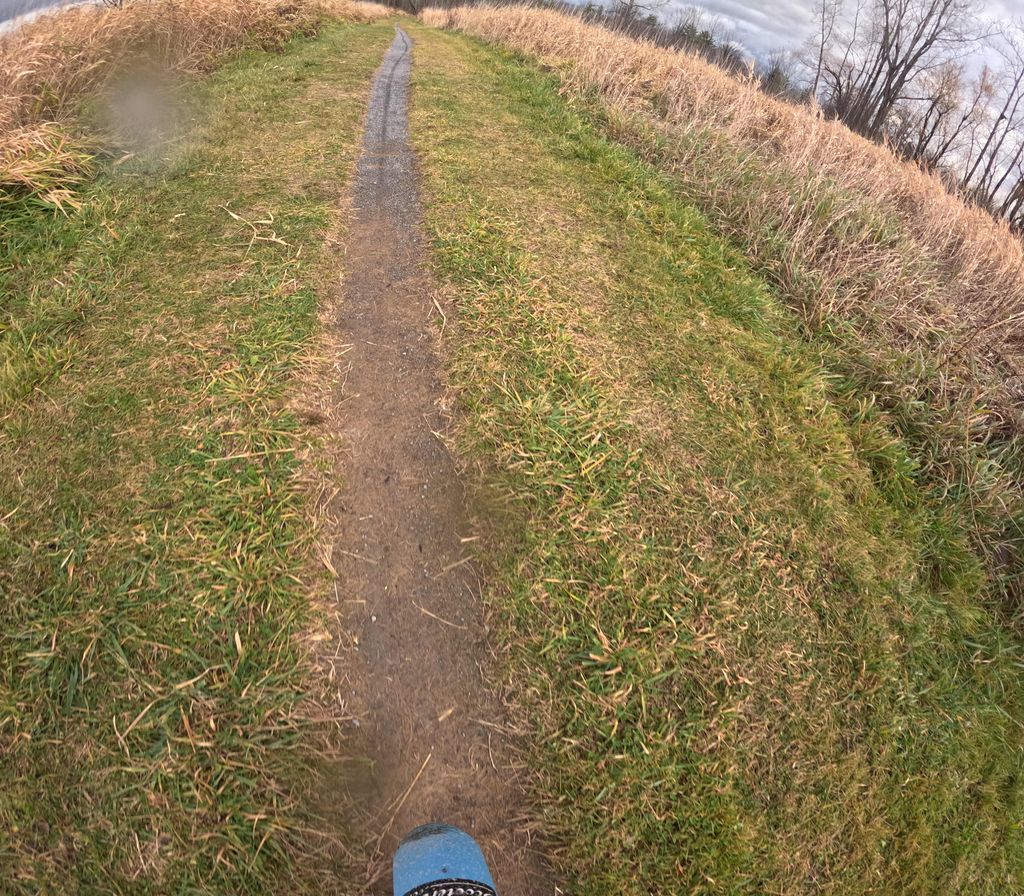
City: ottawa-gatineau